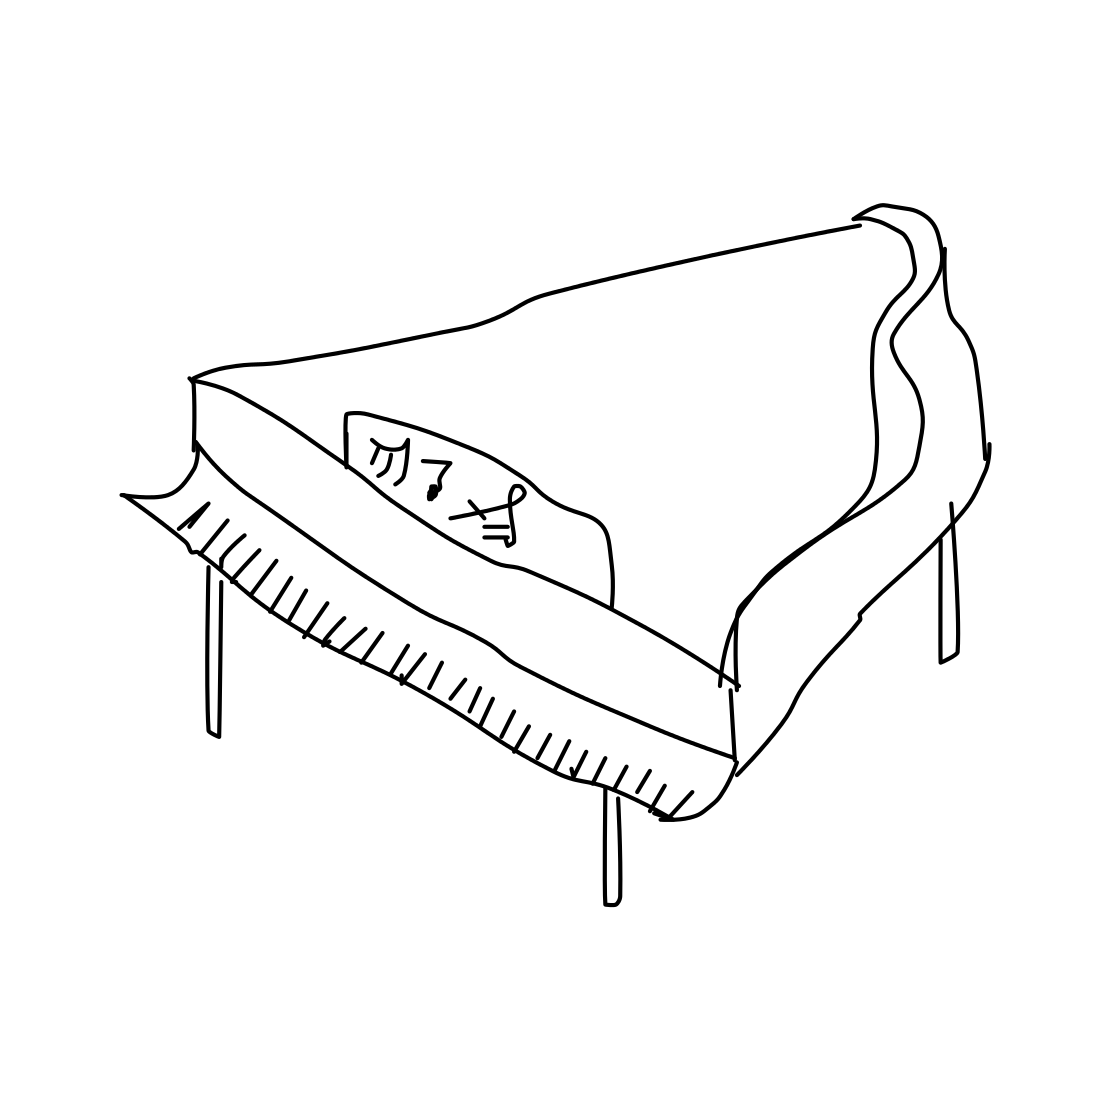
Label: piano